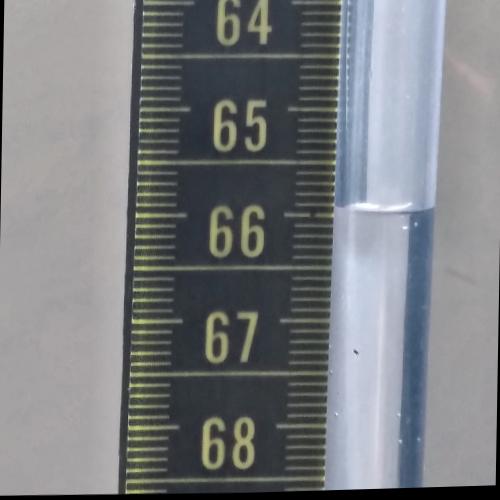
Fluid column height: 65.9 cm